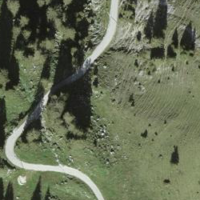
EUNIS habitat code: 24
Species observed at this site:
Rumex alpinus